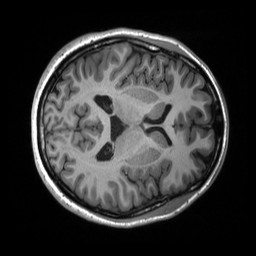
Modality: T1w
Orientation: axial
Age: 18
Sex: female
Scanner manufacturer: siemens
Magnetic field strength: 3 T
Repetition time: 2.3 s
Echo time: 0.00298 s